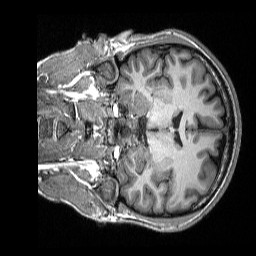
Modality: T1w
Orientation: coronal
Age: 24
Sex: male
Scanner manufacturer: siemens
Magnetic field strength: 3 T
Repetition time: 2.3 s
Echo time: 0.00298 s